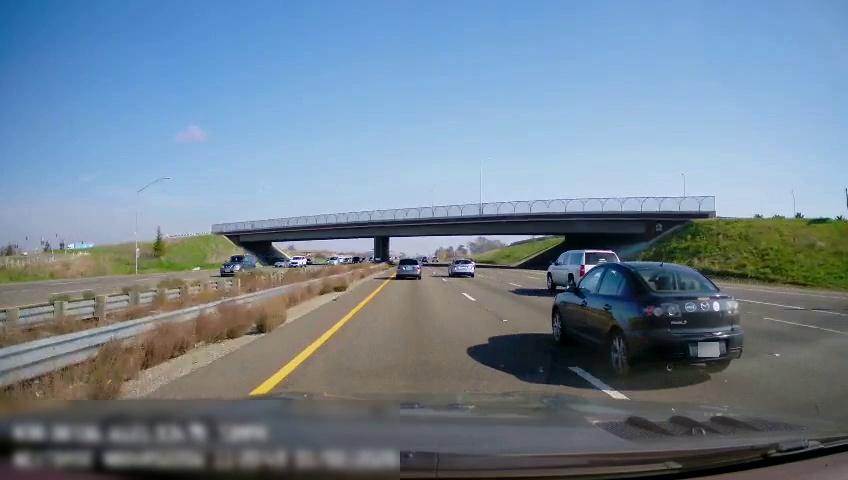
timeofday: Day
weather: Sunny
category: Drivable Space
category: Drivable Space
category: Vehicles | Car
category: Vehicles | SUV
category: Vehicles | Car
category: Vehicles | Car
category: Vehicles | Car
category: Vehicles | SUV
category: Vehicles | Car
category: Vehicles | Car
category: Vehicles | SUV
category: Vehicles | Car
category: Vehicles | SUV
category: Lanes | Current Lane
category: Lanes | Current Lane
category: Lanes | Alternate Lane
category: Lanes | Alternate Lane
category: Lanes | Alternate Lane
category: Lanes | Alternate Lane
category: Lanes | Opposite Lane
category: Lanes | Opposite Lane